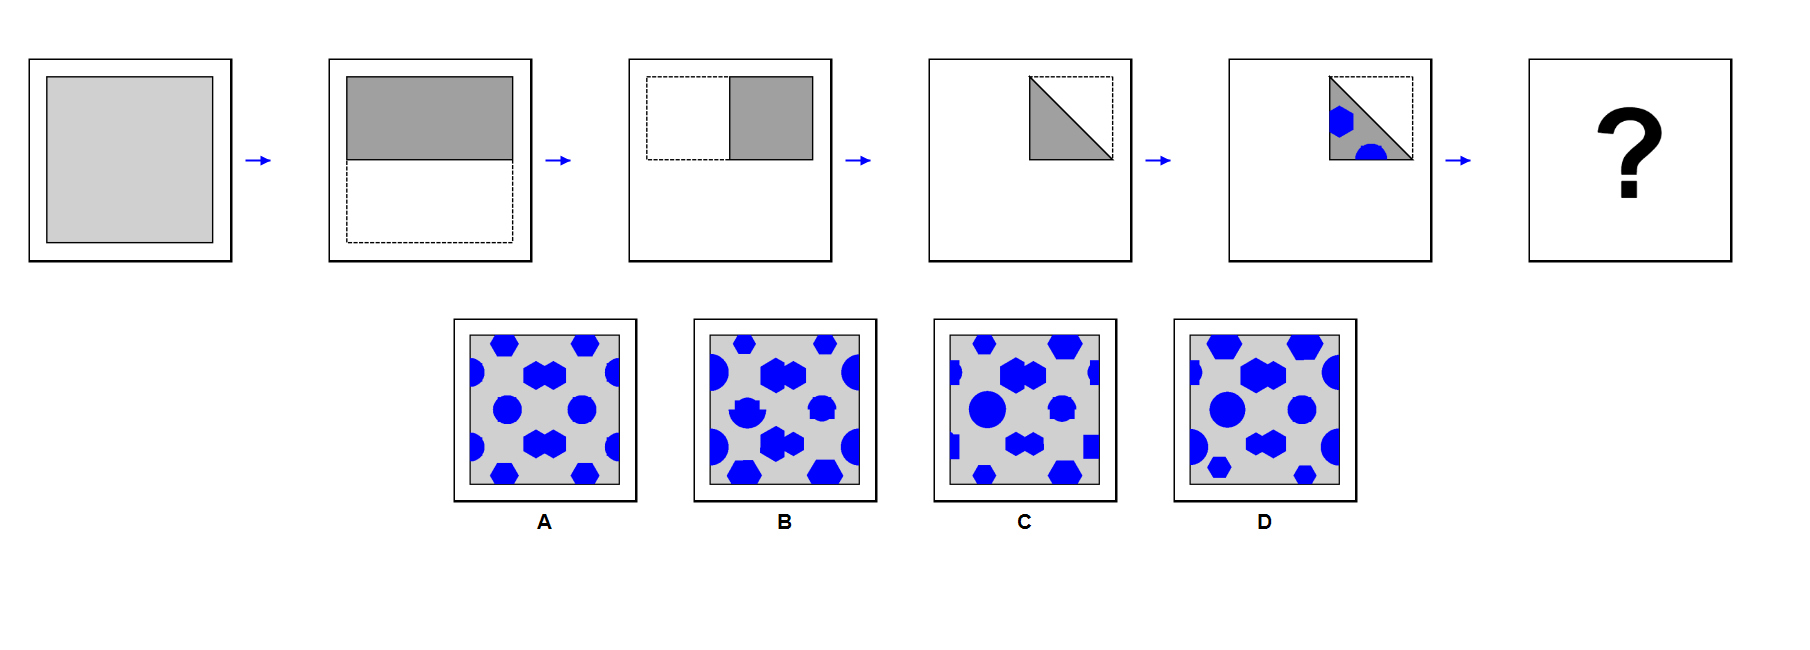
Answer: A